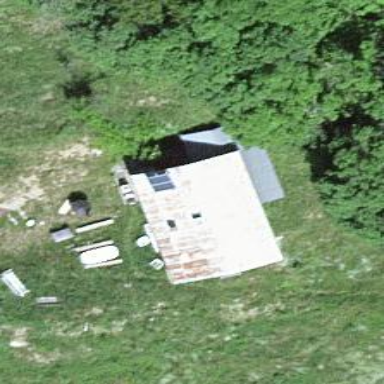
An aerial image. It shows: Detached building.